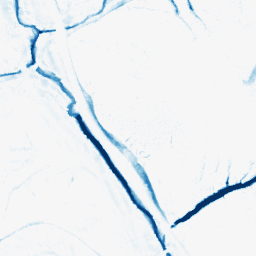
Category: morphological
Decomposition family: morphological_ellipse
Decomposition parameters: operation: closing
width: 10
height: 10
Upsampling method: sinc_blackman
Upsampling parameters: scale: 2
kernel_size: 16
Upsampling scale: 2